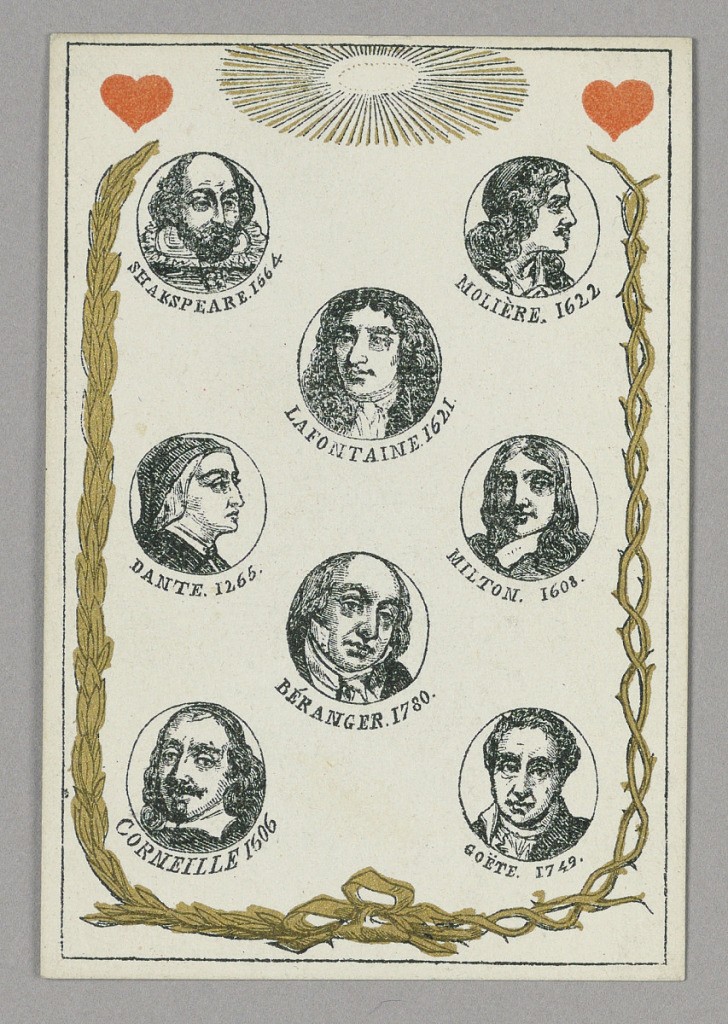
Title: Great Writers, Playing Card from Set of "Cartes héroïques" or "Des grands hommes"
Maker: Marcel G. Dèschampes, French, active 19th c.
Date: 1871
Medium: Stencil-colored lithograph on paper
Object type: Playing card
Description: Playing card from a set of "Cartes héroïques" or "Des grands hommes"